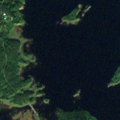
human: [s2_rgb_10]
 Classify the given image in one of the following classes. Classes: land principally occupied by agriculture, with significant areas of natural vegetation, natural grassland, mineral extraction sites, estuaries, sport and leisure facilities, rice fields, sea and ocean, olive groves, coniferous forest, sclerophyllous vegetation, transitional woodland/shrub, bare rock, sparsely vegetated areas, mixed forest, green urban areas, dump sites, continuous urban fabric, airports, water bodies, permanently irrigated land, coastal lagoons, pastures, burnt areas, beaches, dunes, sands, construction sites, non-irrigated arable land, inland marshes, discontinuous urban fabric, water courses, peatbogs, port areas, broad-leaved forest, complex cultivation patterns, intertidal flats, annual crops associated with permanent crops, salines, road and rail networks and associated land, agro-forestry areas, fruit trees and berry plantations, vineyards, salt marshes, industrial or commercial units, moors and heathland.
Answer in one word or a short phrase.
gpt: coniferous forest, mixed forest, inland marshes, water bodies